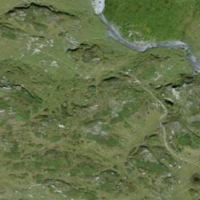
EUNIS habitat code: 26
Species observed at this site:
Vanessa atalanta